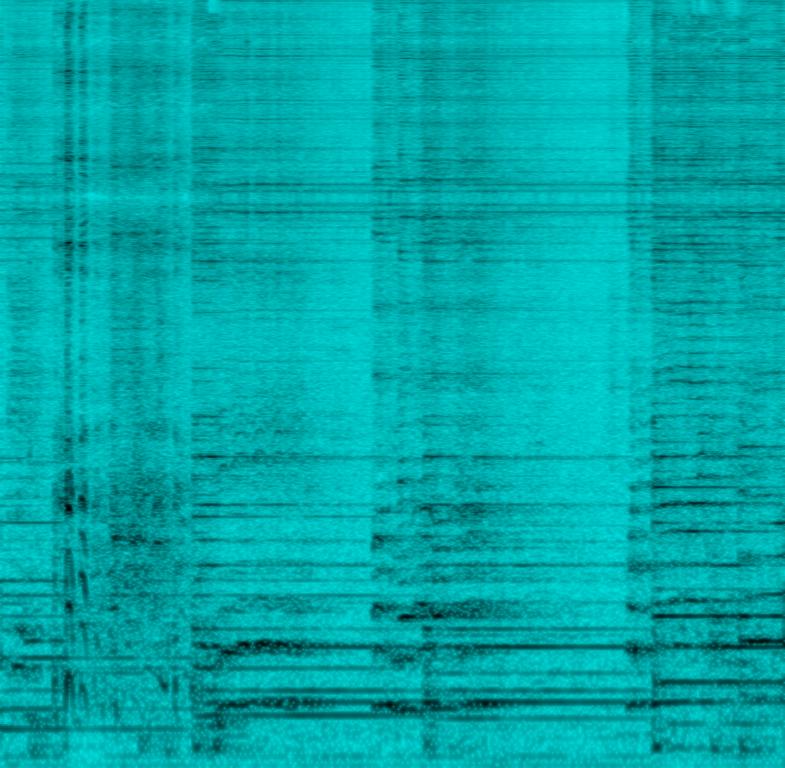
A female singer sings this beautiful melody. The tempo is medium with a piano or keyboard accompaniment and no other instrumentation. The song is emotional and passionate like a love song. The audio quality is very poor with a lot of hissing noise and distortion.